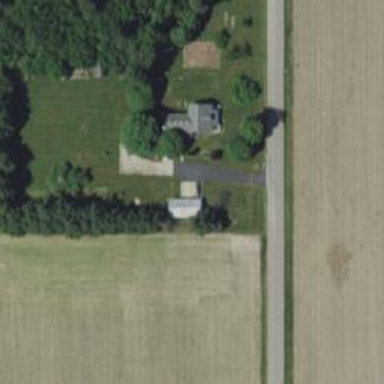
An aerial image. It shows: Driveway.